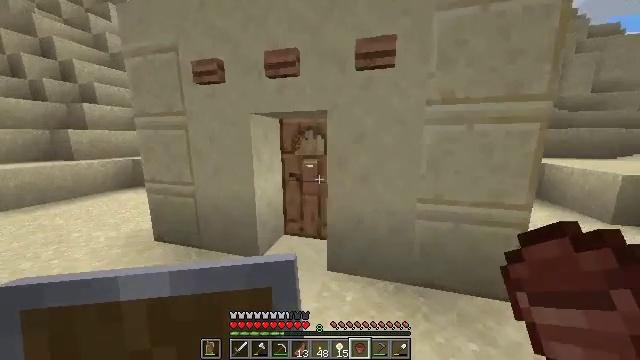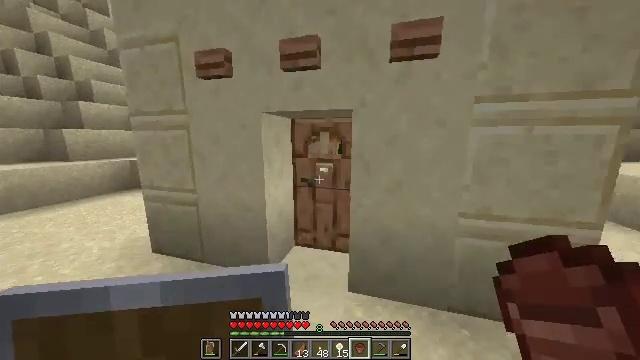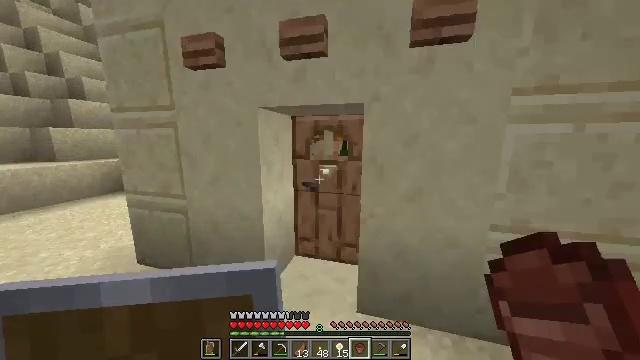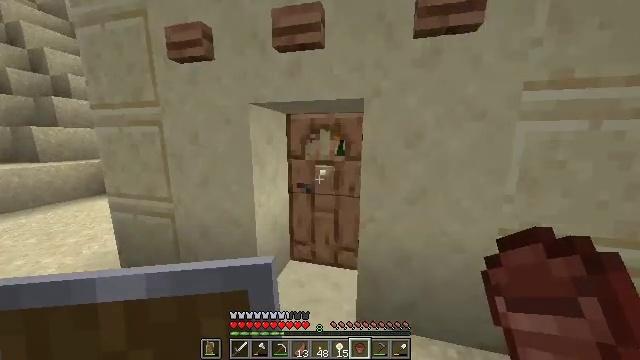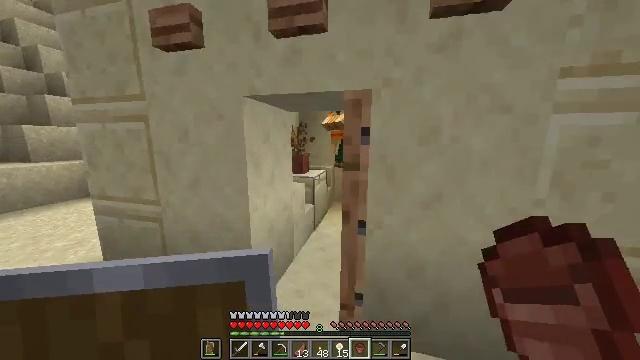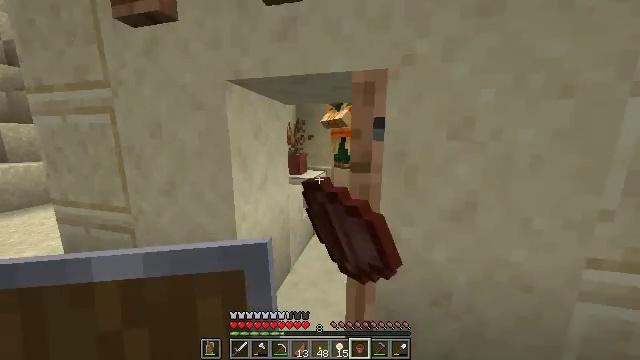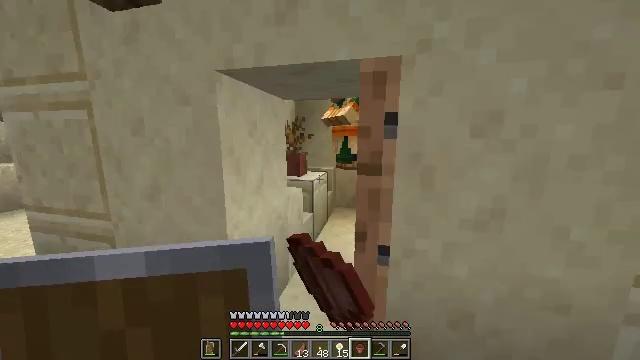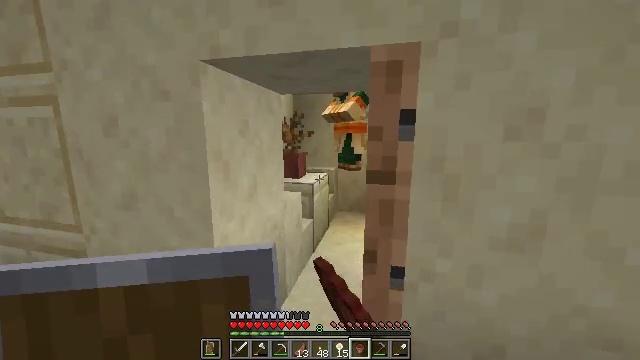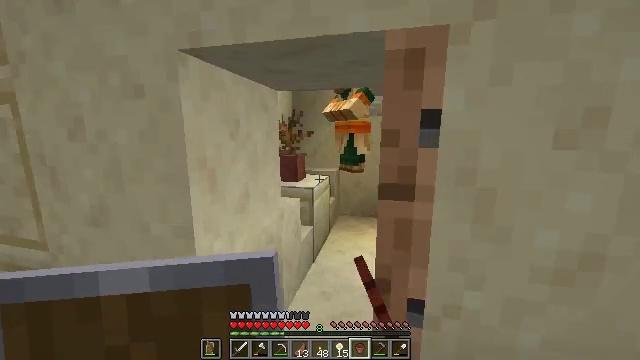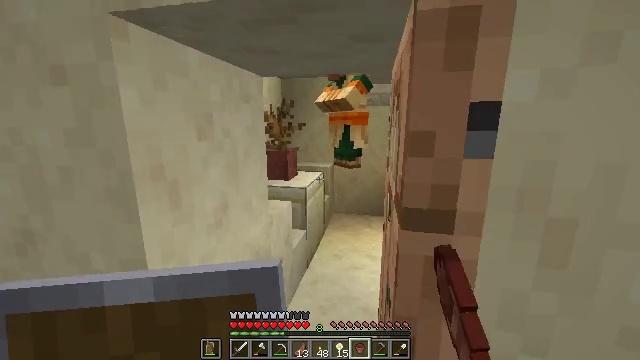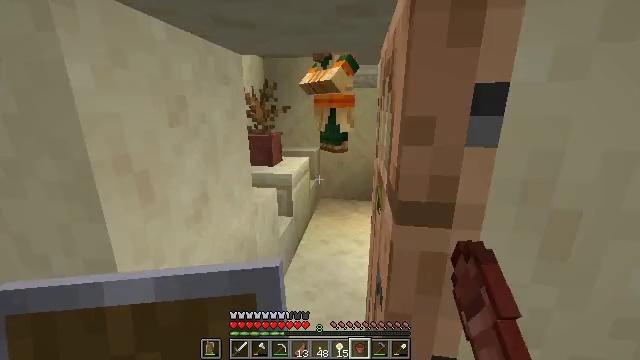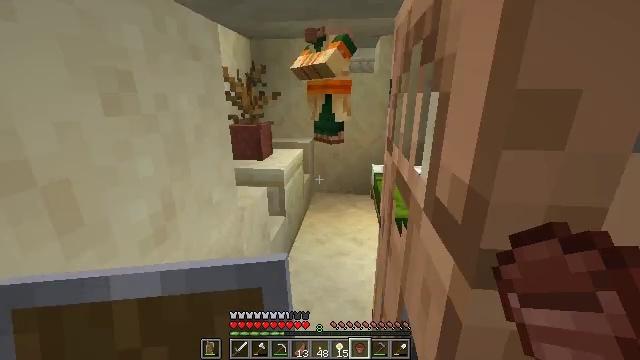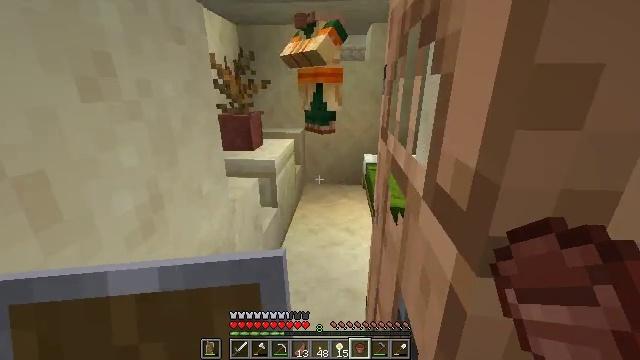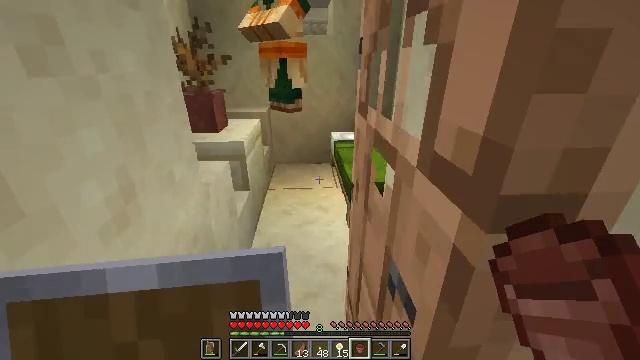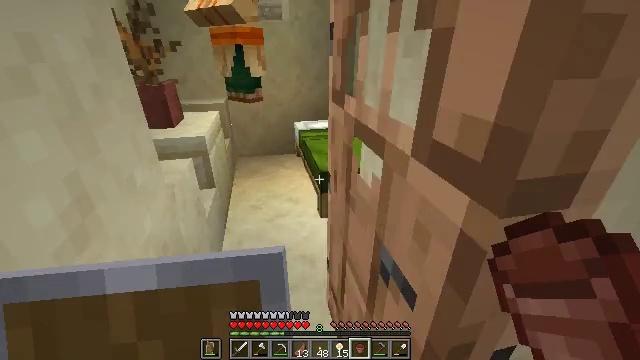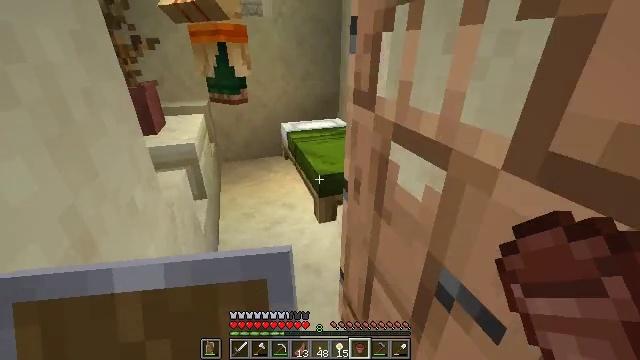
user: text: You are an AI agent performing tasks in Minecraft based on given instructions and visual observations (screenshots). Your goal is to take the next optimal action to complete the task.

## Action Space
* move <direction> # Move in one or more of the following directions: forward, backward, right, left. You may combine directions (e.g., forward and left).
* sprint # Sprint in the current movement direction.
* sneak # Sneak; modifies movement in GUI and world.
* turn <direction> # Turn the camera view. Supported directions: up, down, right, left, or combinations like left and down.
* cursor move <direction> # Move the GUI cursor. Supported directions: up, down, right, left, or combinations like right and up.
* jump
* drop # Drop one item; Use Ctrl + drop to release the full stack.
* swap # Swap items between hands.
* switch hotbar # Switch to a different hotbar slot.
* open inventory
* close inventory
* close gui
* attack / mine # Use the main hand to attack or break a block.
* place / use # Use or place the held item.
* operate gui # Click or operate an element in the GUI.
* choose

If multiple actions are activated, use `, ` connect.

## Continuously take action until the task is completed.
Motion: motion action
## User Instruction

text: Retrieve the potted dead bush from the pot.
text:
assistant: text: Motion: move forward
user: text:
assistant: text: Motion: move forward
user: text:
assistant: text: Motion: move forward, turn right
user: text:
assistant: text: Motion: move forward, use / place
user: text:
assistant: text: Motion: use / place
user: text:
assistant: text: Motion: use / place
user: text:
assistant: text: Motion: move forward
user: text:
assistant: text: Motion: move forward
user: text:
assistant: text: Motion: move forward, turn right and down
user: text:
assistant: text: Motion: move forward, turn right and down
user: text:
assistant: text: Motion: move forward, turn right and down
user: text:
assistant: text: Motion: move forward, turn right and down
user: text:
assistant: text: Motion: move forward and move left, turn right and down
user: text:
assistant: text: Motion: move forward and move left, turn right and down
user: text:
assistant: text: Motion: move forward and move left, turn right
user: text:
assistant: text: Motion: move forward, turn right
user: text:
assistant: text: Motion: move forward, turn right
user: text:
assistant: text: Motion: move forward, turn right
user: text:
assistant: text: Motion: move forward, turn right
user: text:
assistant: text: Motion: no_op
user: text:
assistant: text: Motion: no_op
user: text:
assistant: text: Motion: turn left
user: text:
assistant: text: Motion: turn left
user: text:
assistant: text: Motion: turn left
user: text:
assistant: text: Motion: no_op
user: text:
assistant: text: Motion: no_op
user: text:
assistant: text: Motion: turn left
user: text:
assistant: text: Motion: turn left
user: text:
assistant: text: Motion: turn left and up
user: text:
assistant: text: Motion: turn left and up